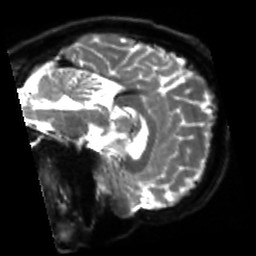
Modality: sbref
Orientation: sagittal
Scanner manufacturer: siemens
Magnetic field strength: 3 T
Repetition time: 4 s
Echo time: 0.0594 s